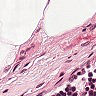
Metastatic tissue present: no